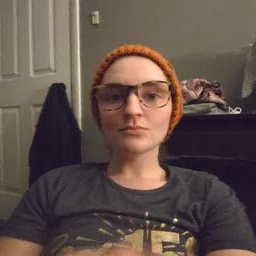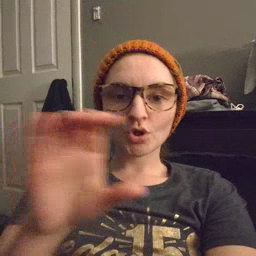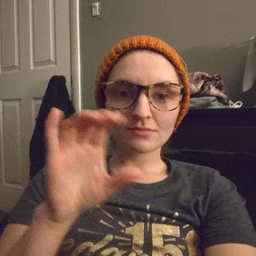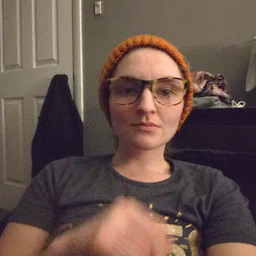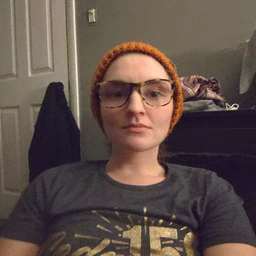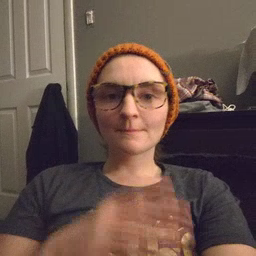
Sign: chocolate